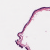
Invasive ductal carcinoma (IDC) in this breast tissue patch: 0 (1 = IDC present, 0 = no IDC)